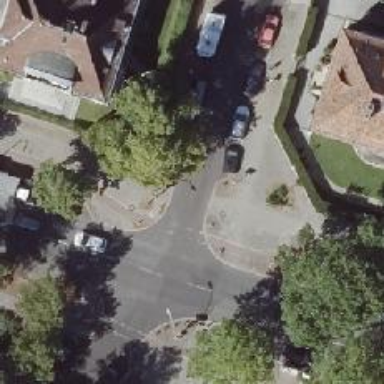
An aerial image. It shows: Residential road with asphalt surface. There is parallel parking with half on kerb.